Frequency: 65000
Velocity: 0,2015
Power: 10,3
Pulse duration: 0,0000001
Pass count: 1
Magnification: 10
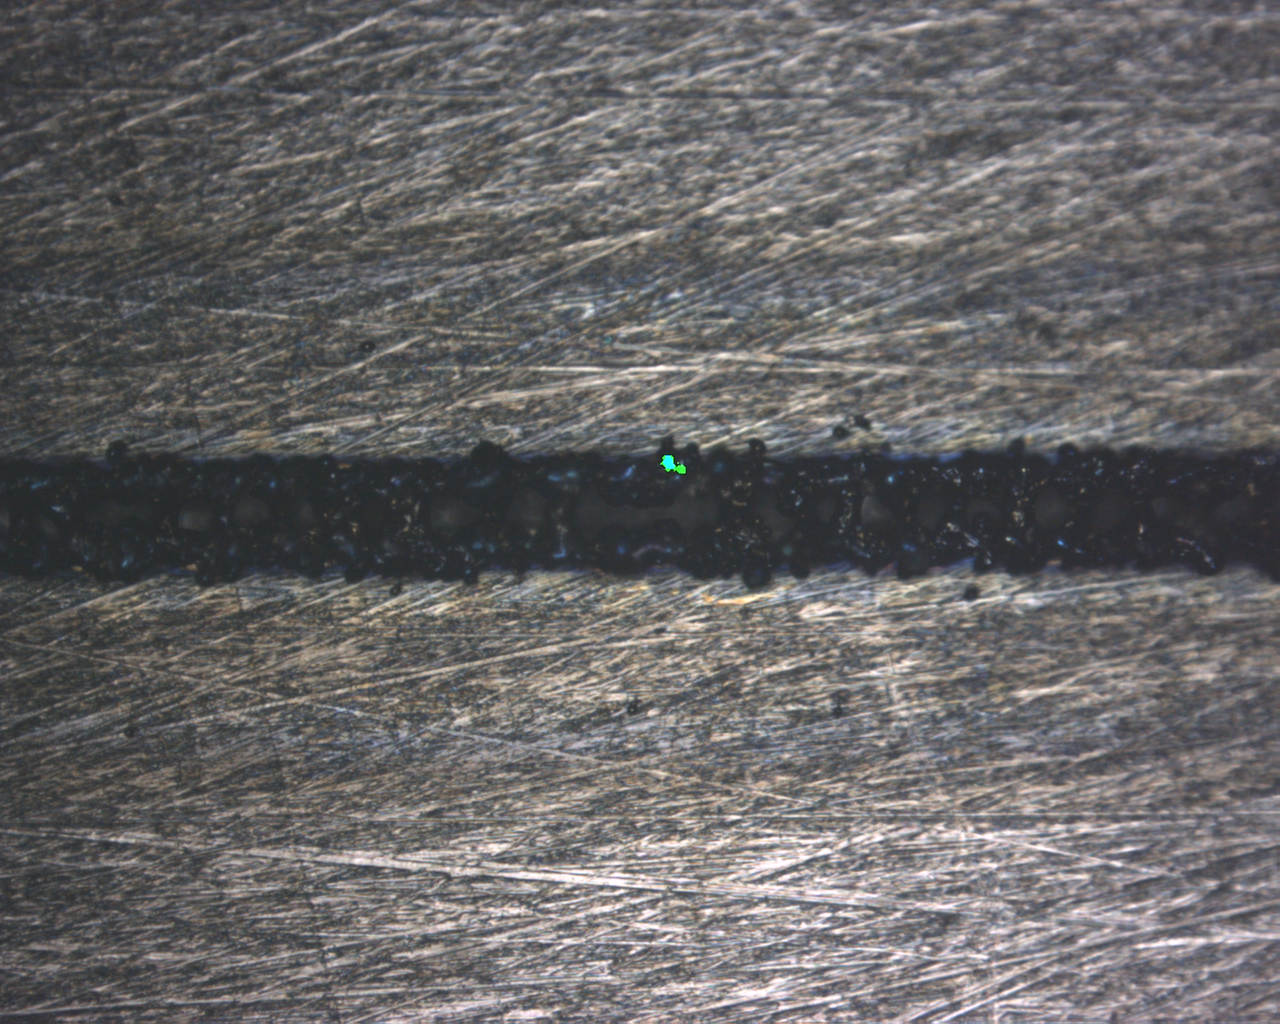
Measured width: 137.451
Other width: 61.555